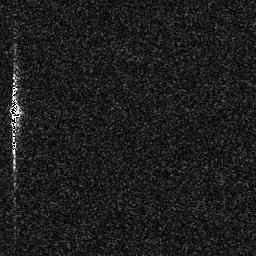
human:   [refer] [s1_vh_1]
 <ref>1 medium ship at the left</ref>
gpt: <box>[[2, 33, 8, 53, 0]]</box>